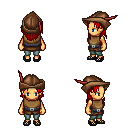
a pixel art fantasy rpg character, female body template, human, tanned skin, leather chest armor, teal pants, red long hairstyle, leather cap, ghillies, four views (front, back, left, right), 2x2 character sprite sheet, small pixel art, hard edges, no anti-aliasing